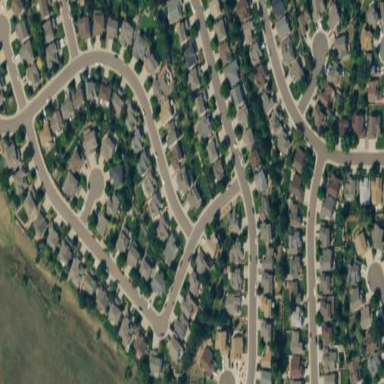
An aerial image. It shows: This residential area consists of single-family homes.